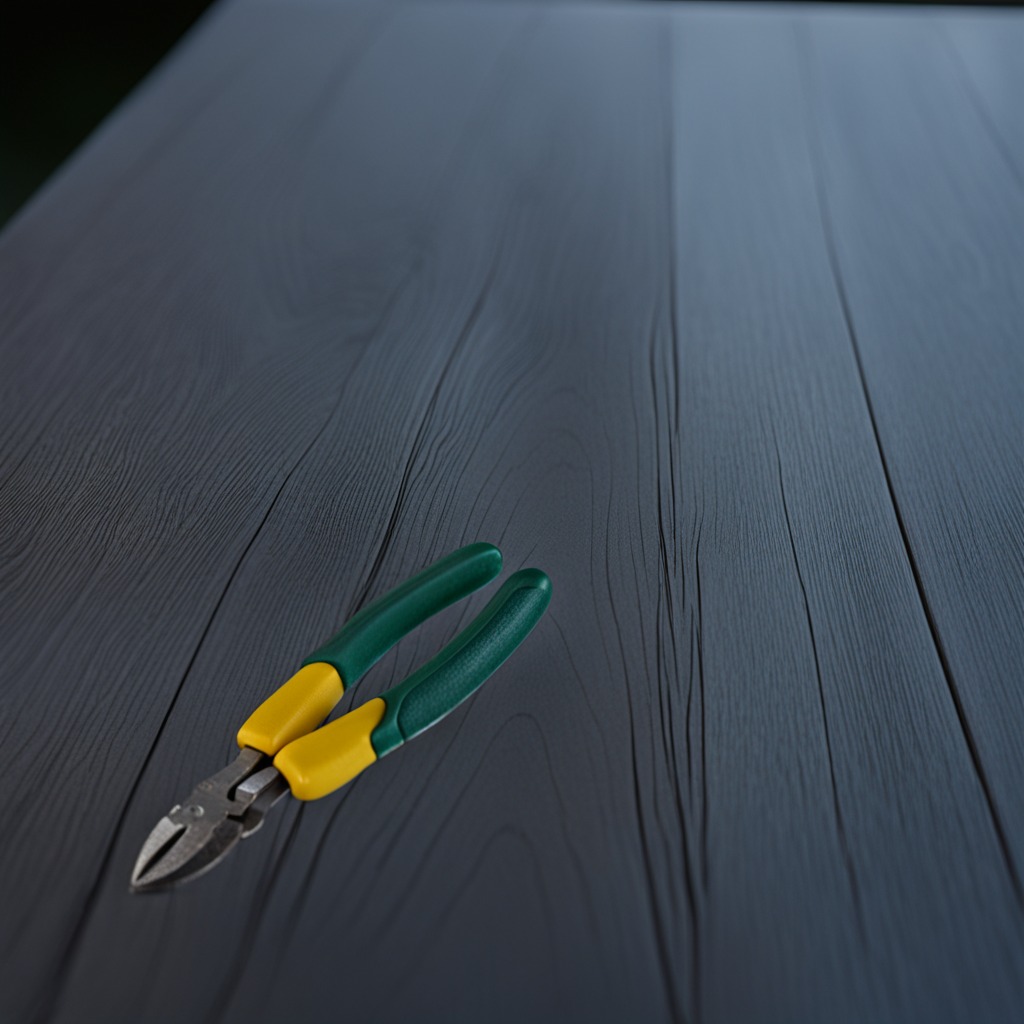
A plier is lying on the table.